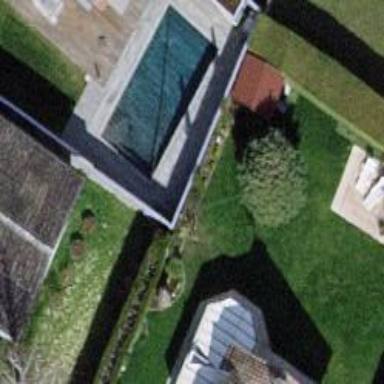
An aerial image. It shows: Outdoor swimming pool on leisure land.